Question: I have following class design. The complete code is available in " <URL> "
In the 'RetailInvestmentReturnCalculator' class, the 'GetInvestmentProfit()' method utilizes 'CalculateBaseProfit()' method present in 'InvestmentReturnCalculator' abstract base class. This fact is not evident from the class design.
1. How to refactor this class design to convey the above mentioned fact?
2. What is the design guideline that will prevent this sort of design mistakes?
Note: <URL> says
> What do we mean by a software architecture? To me the term architecture conveys a notion of the core elements of the system, the pieces that are difficult to change. A foundation on which the rest must be built

'''
public abstract class InvestmentReturnCalculator
{
#region Public
public double ProfitElement { get; set; }
public abstract double GetInvestmentProfit();
#endregion
#region Protected
protected double CalculateBaseProfit()
{
double profit = 0;
if (ProfitElement < 5)
{
profit = ProfitElement * 5 / 100;
}
else
{
profit = ProfitElement * 10 / 100;
}
return profit;
}
#endregion
}
public abstract class InvestmentReturnCalculator<T> : InvestmentReturnCalculator where T : IBusiness
{
public T BusinessType { get; set; }
}
'''
'''
public class RetailInvestmentReturnCalculator : InvestmentReturnCalculator<IRetailBusiness>
{
public RetailInvestmentReturnCalculator(IRetailBusiness retail)
{
BusinessType = retail;
//Business = new BookShop(100);
}
public override double GetInvestmentProfit()
{
ProfitElement = BusinessType.GrossRevenue;
return CalculateBaseProfit();
}
}
'''
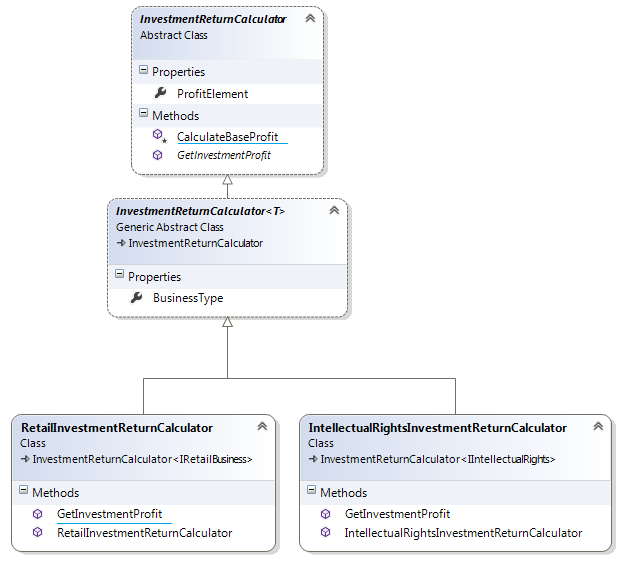
Answer: The 'ProfitElement' field is rather ugly. I would make it an abstract property on 'InvestmentReturnCalculator' and implement it in base classes (rather than setting the value) - this is called the <URL>' method.
'''
public abstract class InvestmentReturnCalculator
{
#region Public
public abstract double ProfitElement { get; }
#endregion
#region Protected
public double GetInvestmentProfit()
{
double profit = 0;
if (ProfitElement < 5)
{
profit = ProfitElement * 5 / 100;
}
else
{
profit = ProfitElement * 10 / 100;
}
return profit;
}
#endregion
}
public abstract class InvestmentReturnCalculator<T> : InvestmentReturnCalculator where T : IBusiness
{
public T BusinessType { get; set; }
}
public class RetailInvestmentReturnCalculator : InvestmentReturnCalculator<IRetailBusiness>
{
public RetailInvestmentReturnCalculator(IRetailBusiness retail)
{
BusinessType = retail;
//Business = new BookShop(100);
}
public override double ProfitElement {get { return BusinessType.GrossRevenue;}}
}
'''